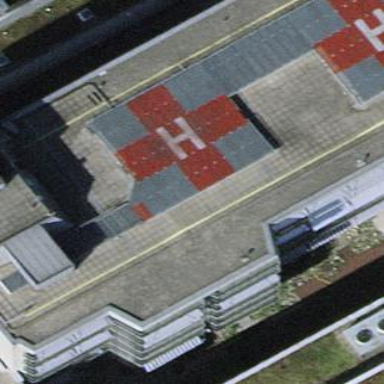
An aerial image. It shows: Image showing helipad at airport.